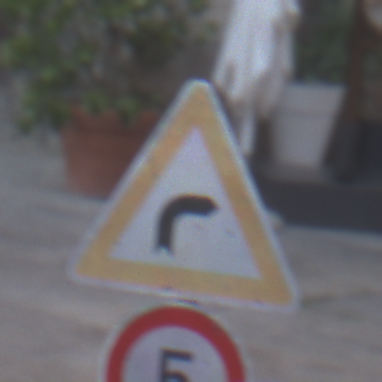
Verkehrszeichen: KurveRechts
Zusatzzeichen unten: Geschwindigkeit5
Umgebung: Outdoor, Urban
Tageszeit: MorningAfternoon
Wetter: PartlyCloudy
Licht: Natural
Jahreszeit: NotSpecified
Kontrast: LowContrast